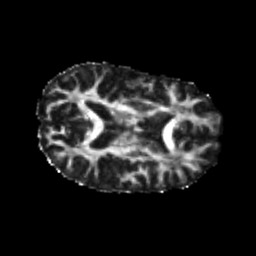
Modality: FA
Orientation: axial
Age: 22
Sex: female
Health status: healthy
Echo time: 0.074 s